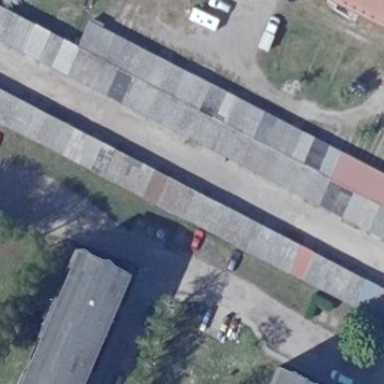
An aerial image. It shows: Group of garages.